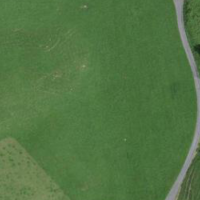
EUNIS habitat code: 24
Species observed at this site:
Tussilago farfara